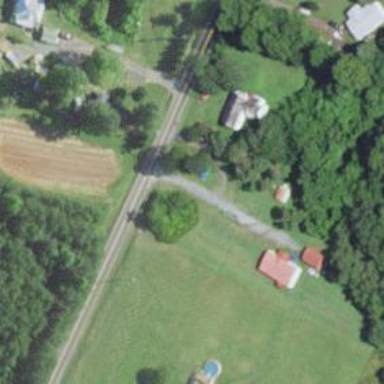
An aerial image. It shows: Driveway leading to service road.